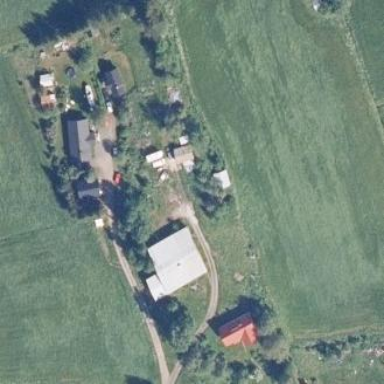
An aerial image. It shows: Farmyard area.